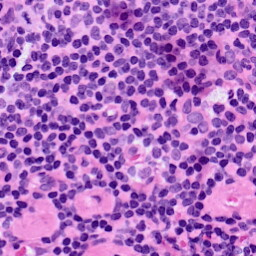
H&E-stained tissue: LymphNode